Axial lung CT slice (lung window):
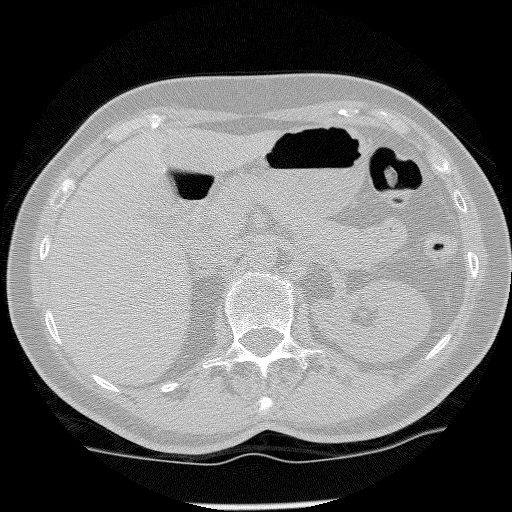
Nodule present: no